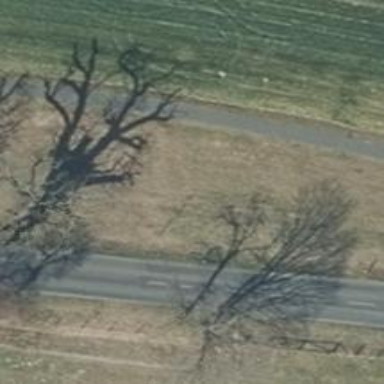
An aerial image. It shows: Natural monument tree with broadleaved deciduous leaves.